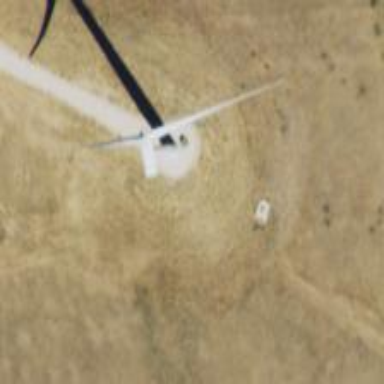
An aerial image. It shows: Wind generator powered by horizontal-axis wind turbine.